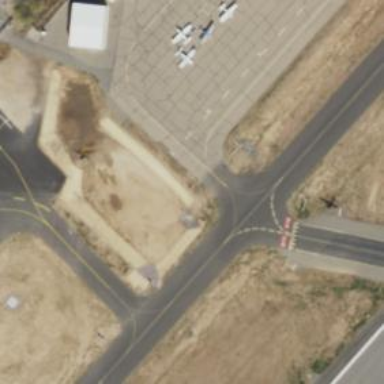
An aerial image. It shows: Image of taxiway at airport.